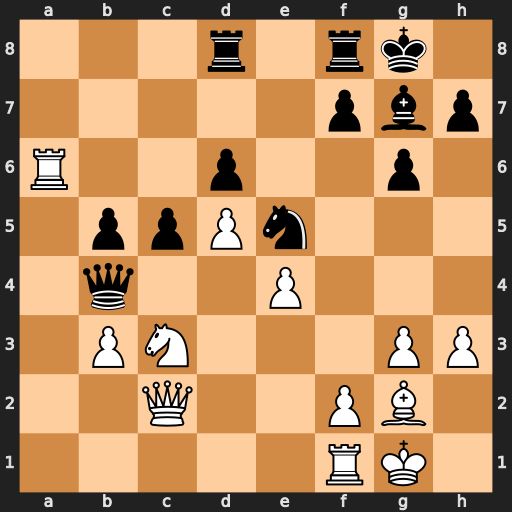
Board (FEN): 3r1rk1/5pbp/R2p2p1/1ppPn3/1q2P3/1PN3PP/2Q2PB1/5RK1
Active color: w
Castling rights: -
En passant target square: -
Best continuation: Na2 Qd4 Rd1